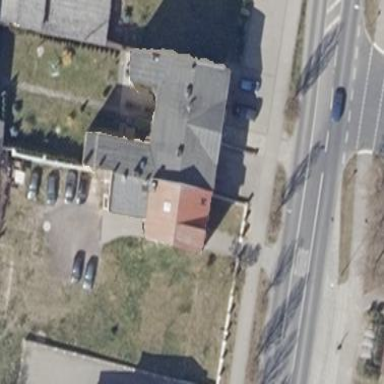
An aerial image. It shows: Gabled roof apartment building with grey rooftop.